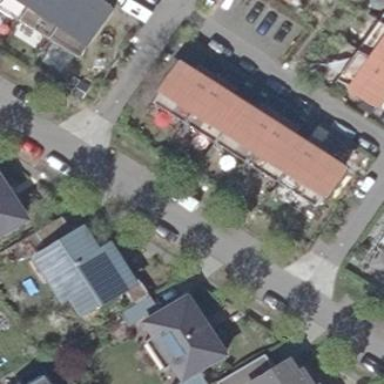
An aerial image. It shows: Terrace building with skillion roof shape.